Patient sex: F
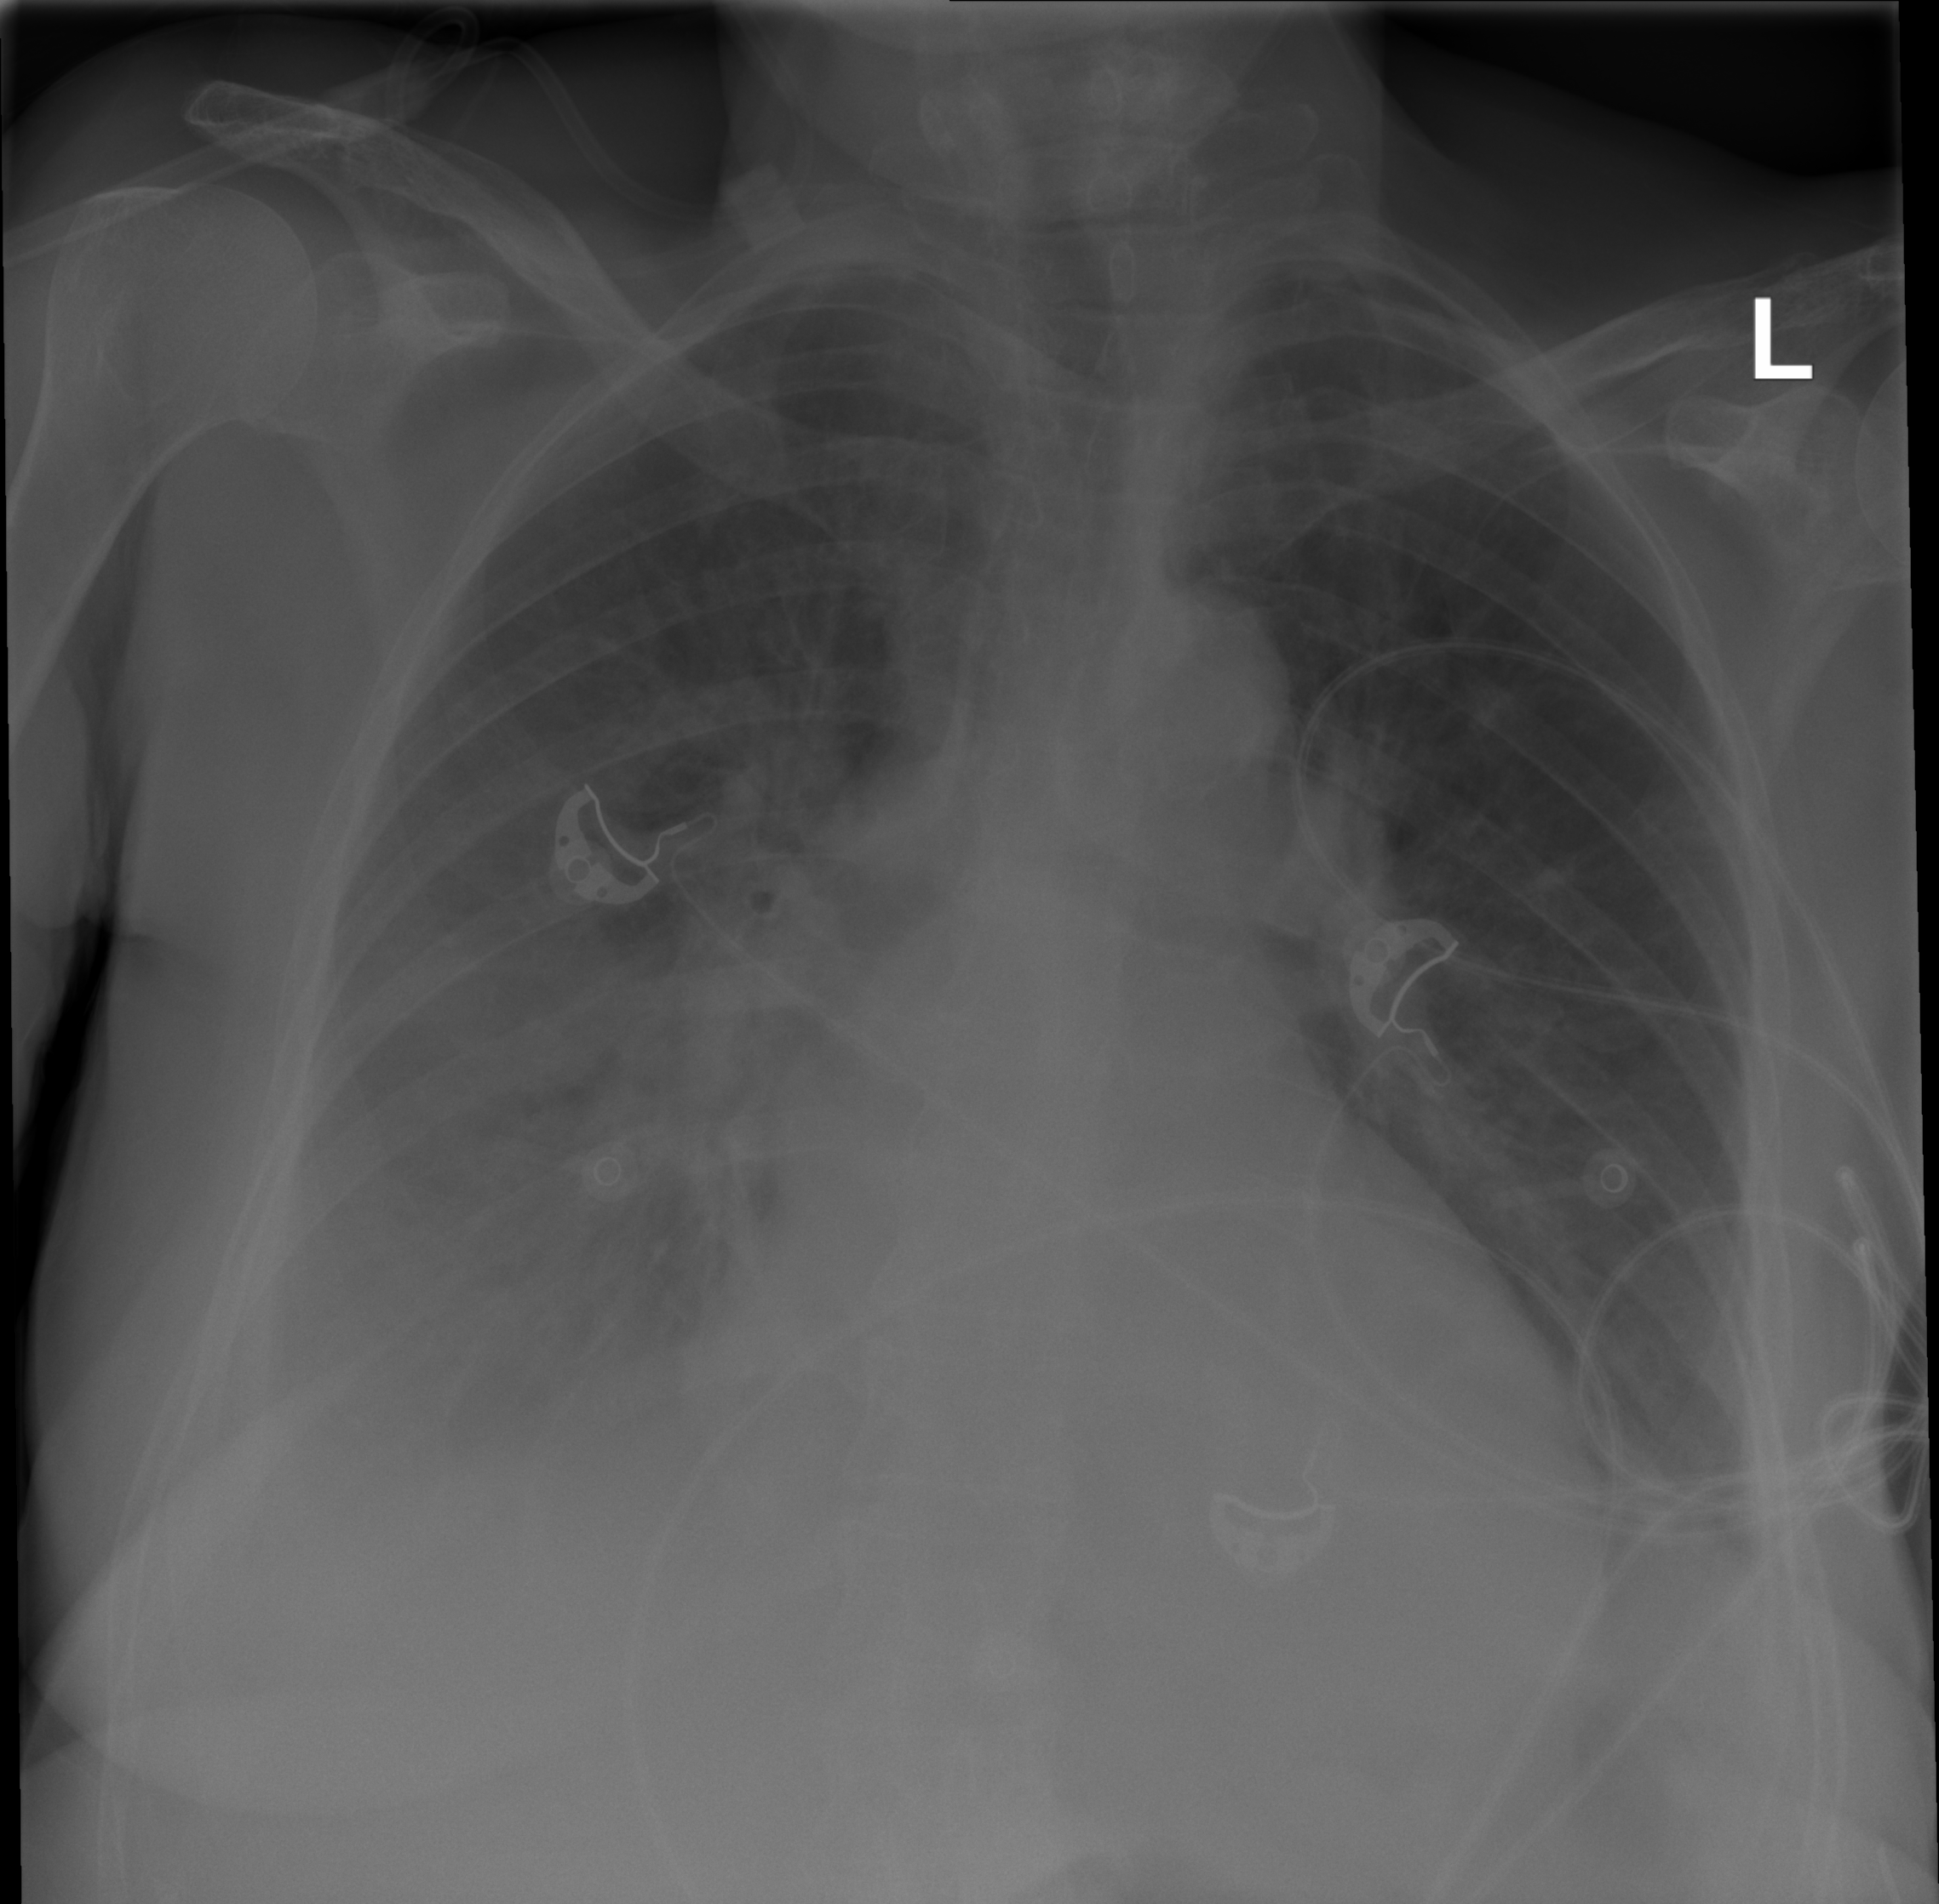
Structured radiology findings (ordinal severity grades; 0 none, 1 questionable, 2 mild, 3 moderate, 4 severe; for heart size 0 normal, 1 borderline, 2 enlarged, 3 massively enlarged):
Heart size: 2
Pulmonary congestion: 2
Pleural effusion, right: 3
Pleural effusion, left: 2
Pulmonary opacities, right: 2
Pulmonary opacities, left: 0
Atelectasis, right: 3
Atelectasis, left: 2